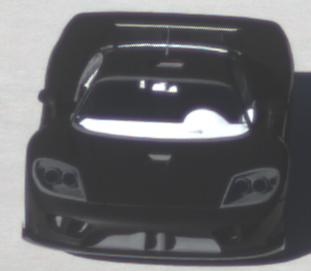
Make: Saleen
Model: S7
Detailed model: -
Model produced from: 2000
Model produced until: 2008
Doors: 2
Color: black
Road condition: dry road
Daytime: sunrise or sunset
Contrast: medium contrast